This continuous-wavelet-transform scalogram was computed from a bearing vibration snapshot. Diagnose the bearing from this image, choosing from: normal, inner_race, outer_race, ball.
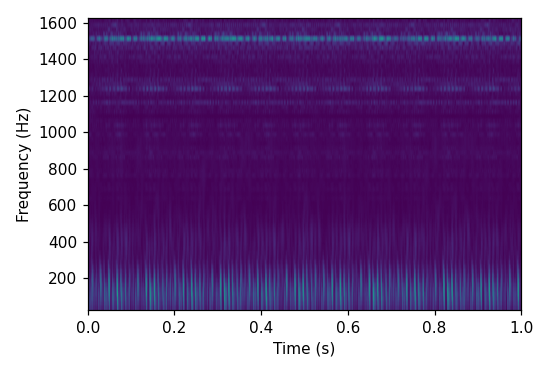
Answer: outer_race